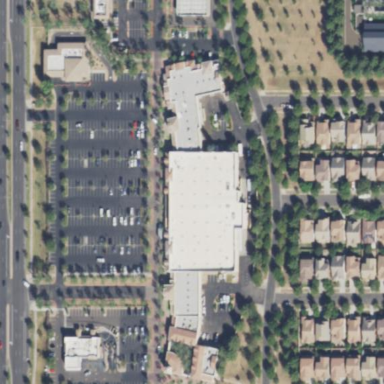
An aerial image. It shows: Retail area.